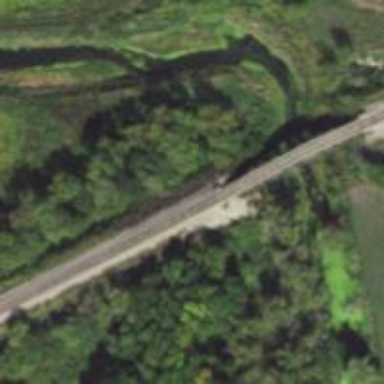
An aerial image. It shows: Railway bridge.